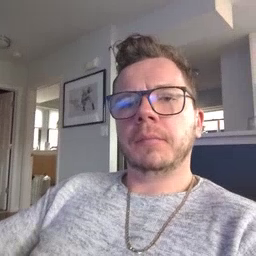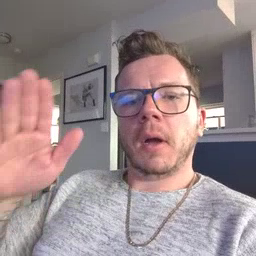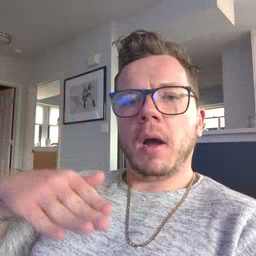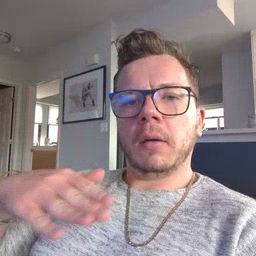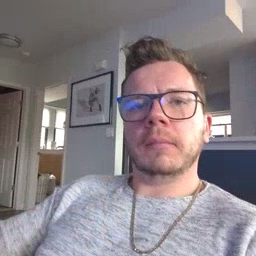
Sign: on